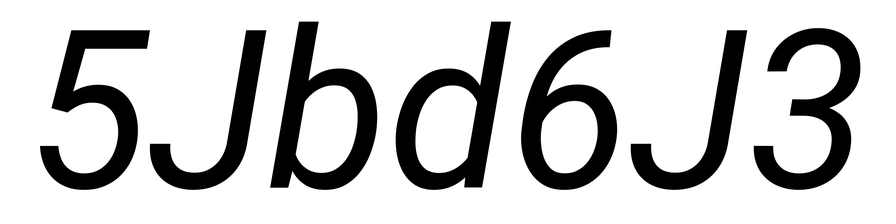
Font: Roboto-Italic_Italic